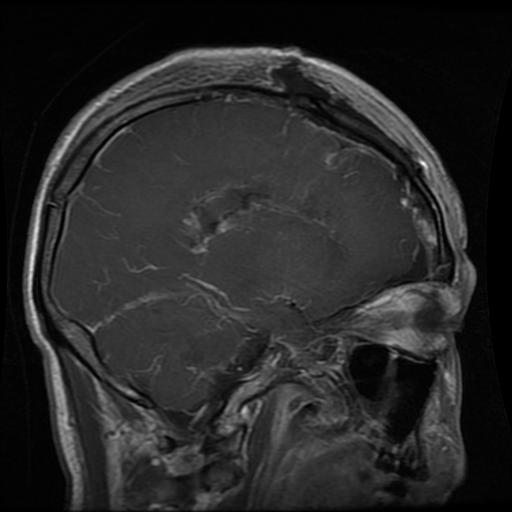
Label: glioma